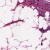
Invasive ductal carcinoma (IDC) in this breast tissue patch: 1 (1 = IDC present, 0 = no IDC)